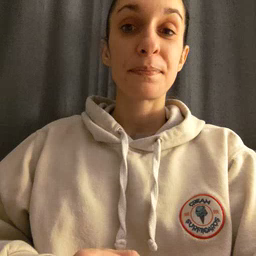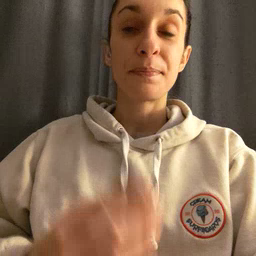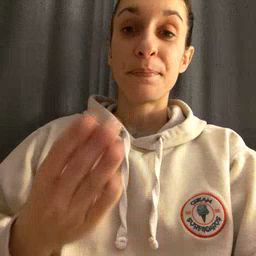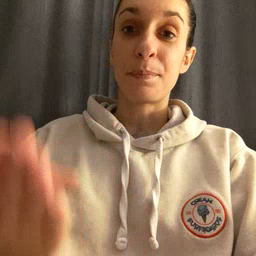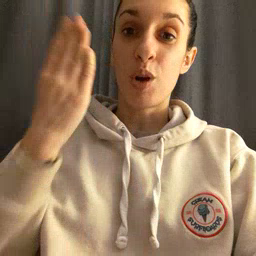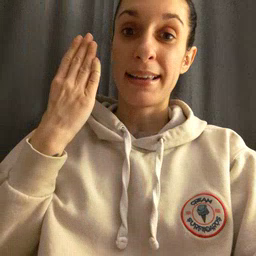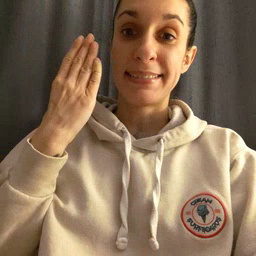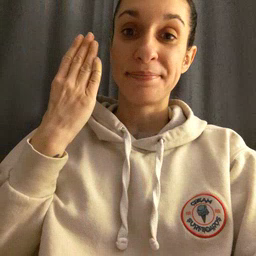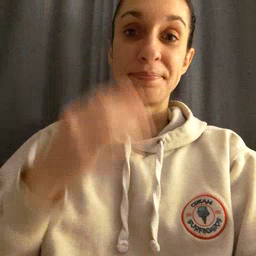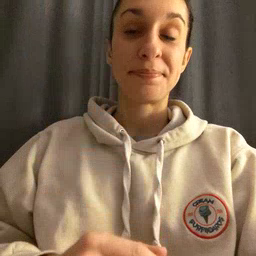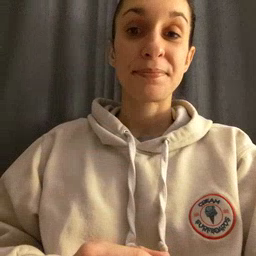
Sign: morning